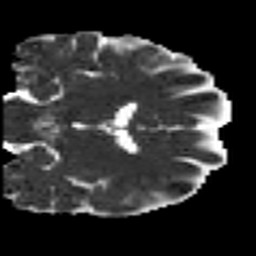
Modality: MD
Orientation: coronal
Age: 32
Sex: male
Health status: healthy
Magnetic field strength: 3 T
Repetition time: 8.4 s
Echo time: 0.0926 s